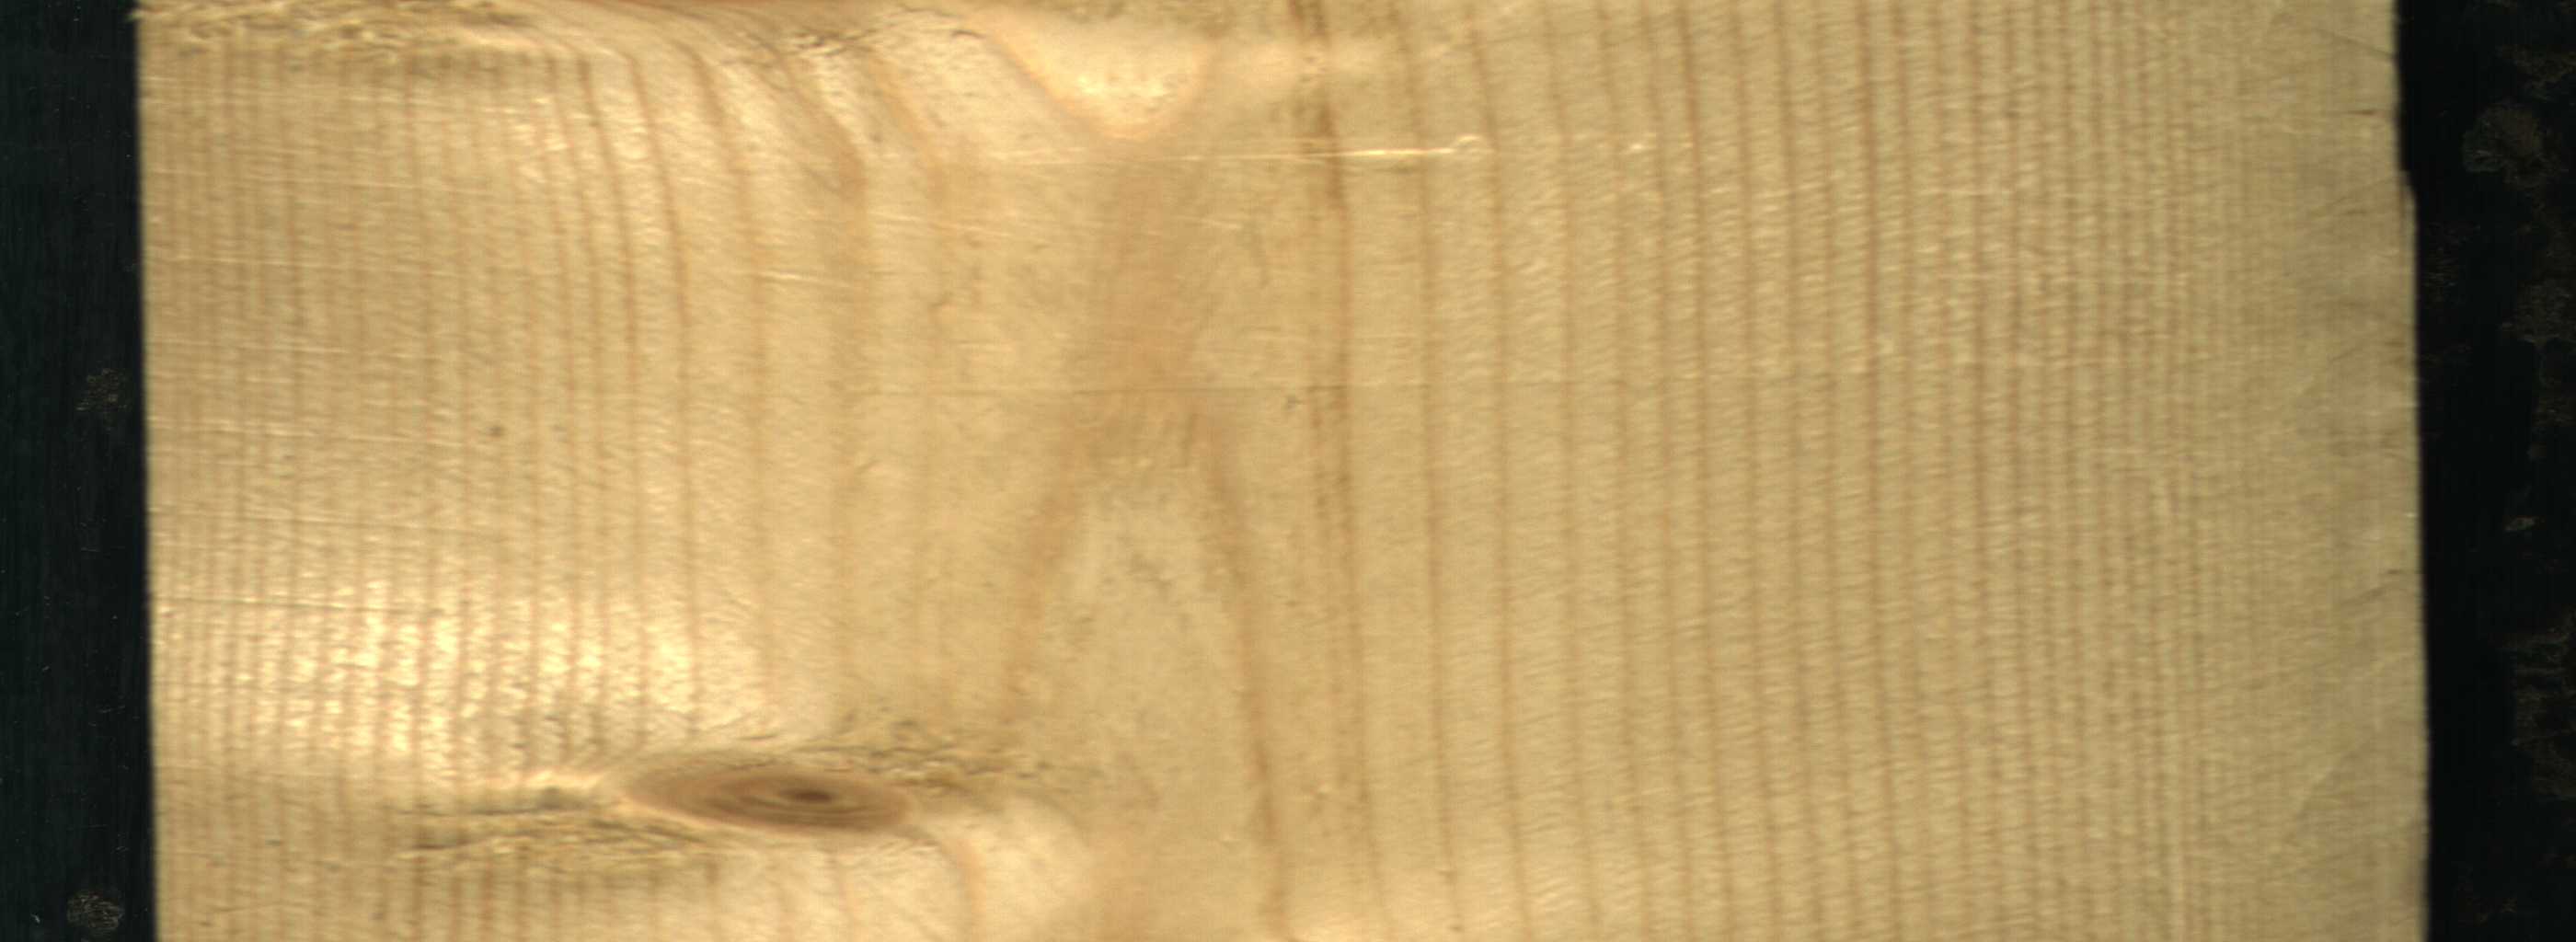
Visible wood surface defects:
Live_Knot